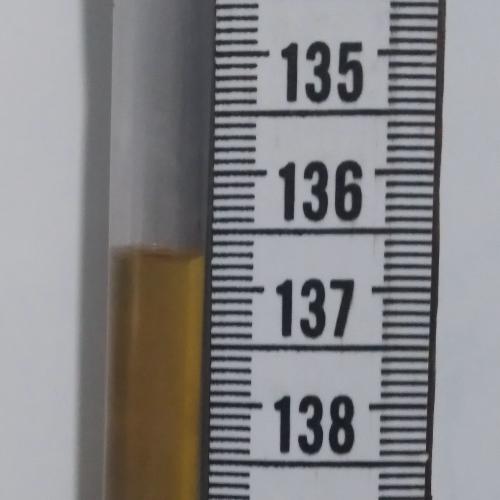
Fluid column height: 136.7 cm